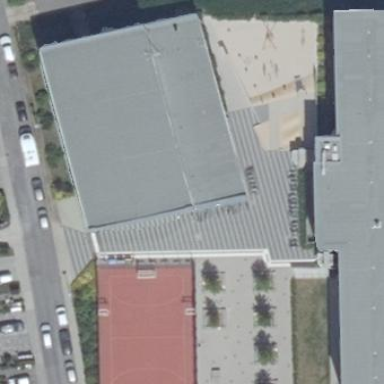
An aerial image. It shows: School.